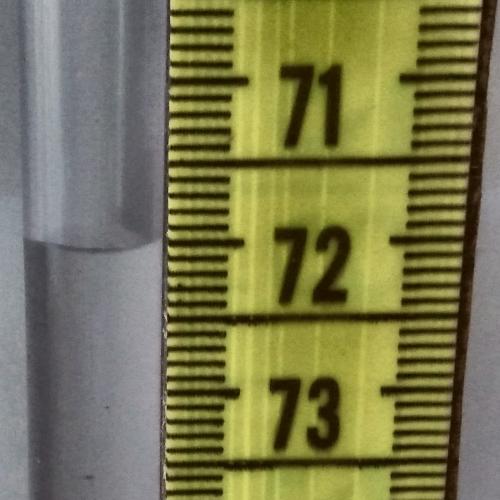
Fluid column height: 72.0 cm